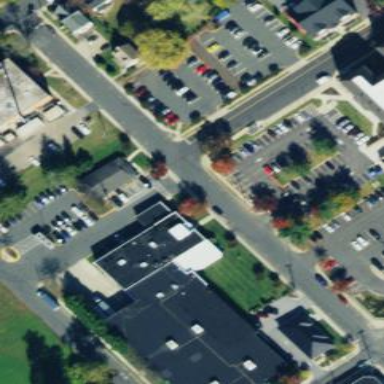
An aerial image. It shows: Parking area with surface.